Interaction volume radius: 10 \u00c5
Interaction volume height: 30 \u00c5
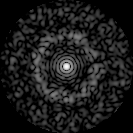
Disorder parameter: 0.8287